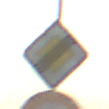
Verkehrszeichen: EndeVorfahrtsstrasse
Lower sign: Geschwindigkeit90
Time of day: SunriseSunset
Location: Outdoor (Nature)
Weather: PartlyCloudy
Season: NotSpecified
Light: Natural